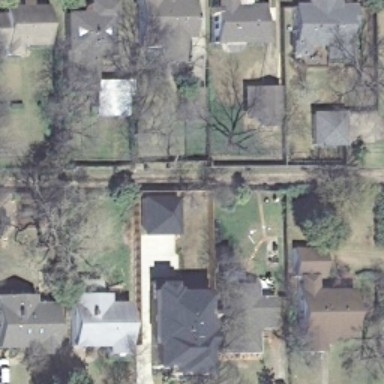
It is a medium residential area .